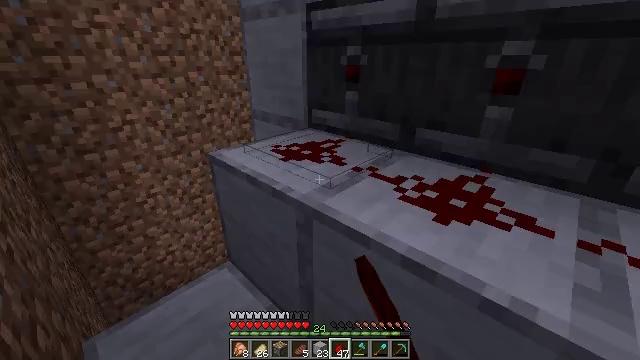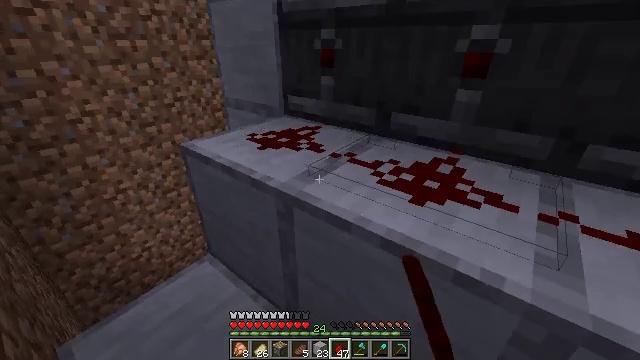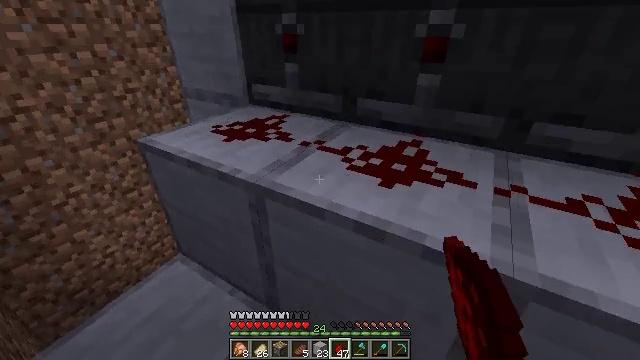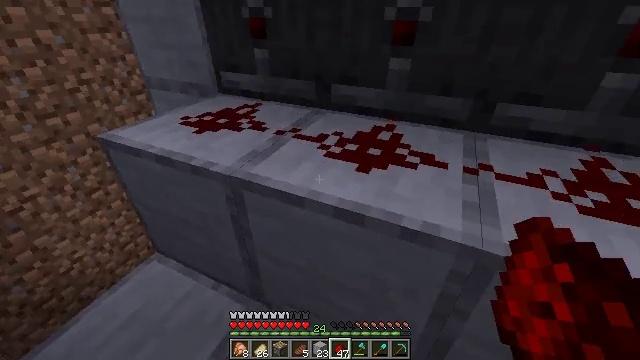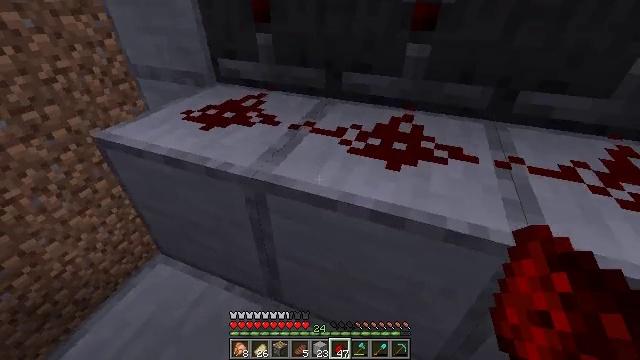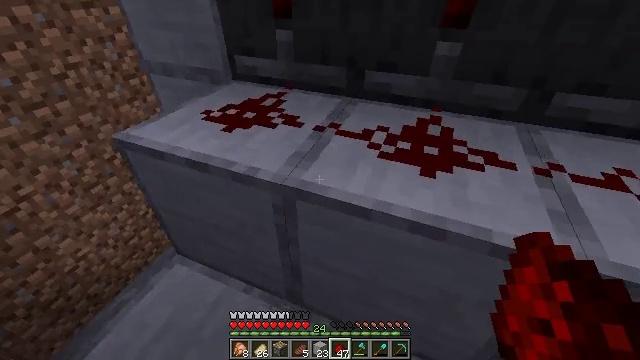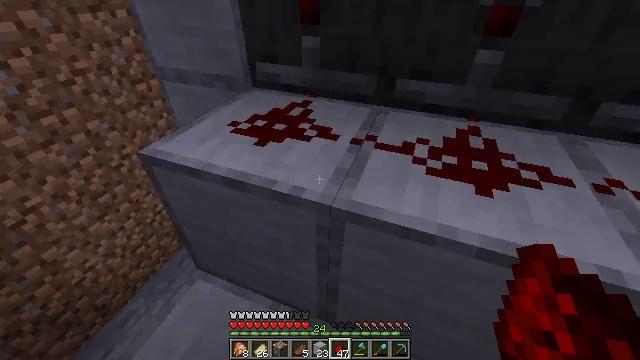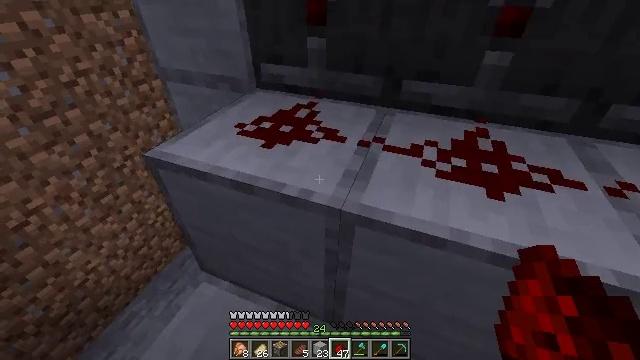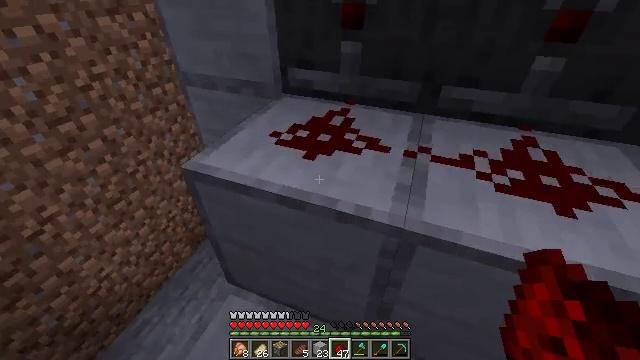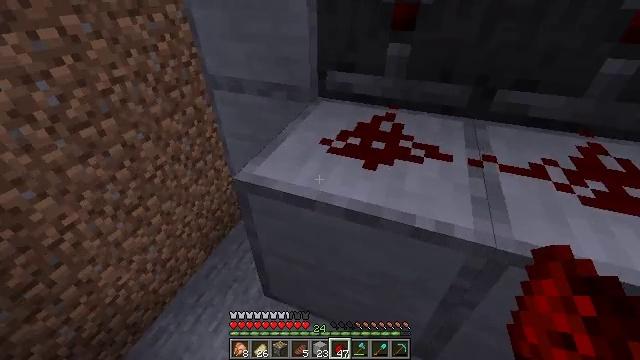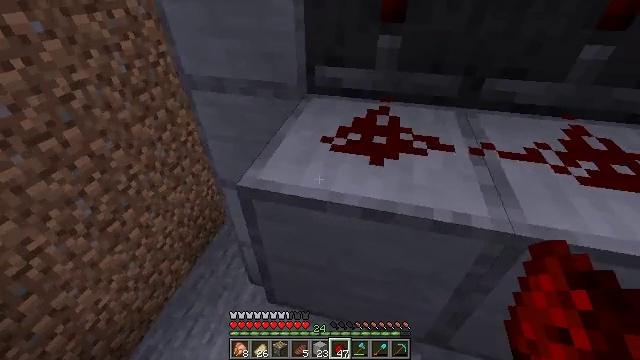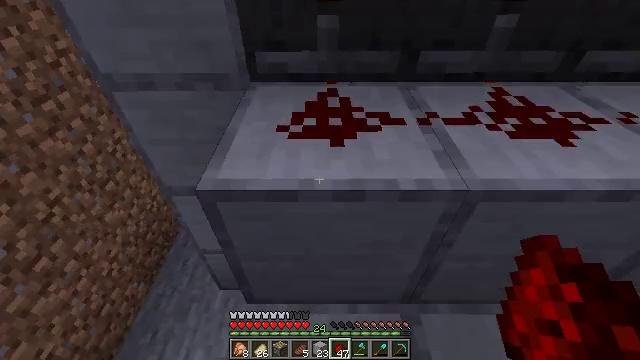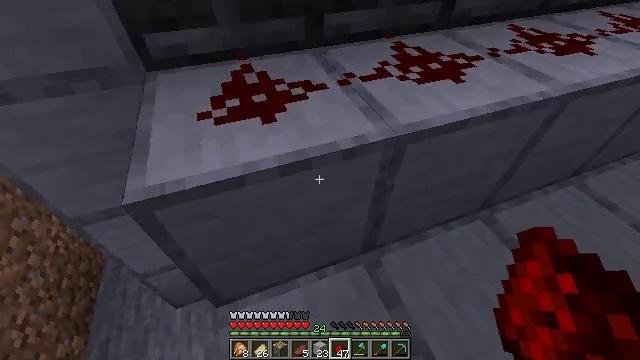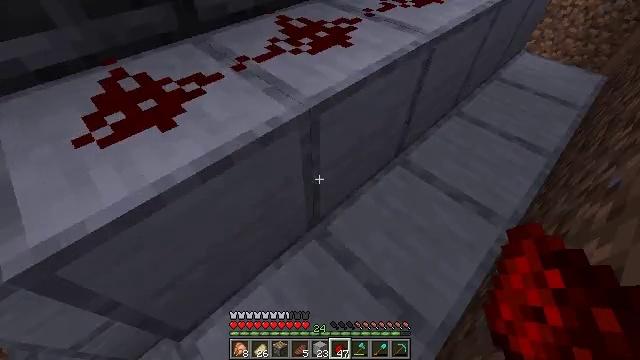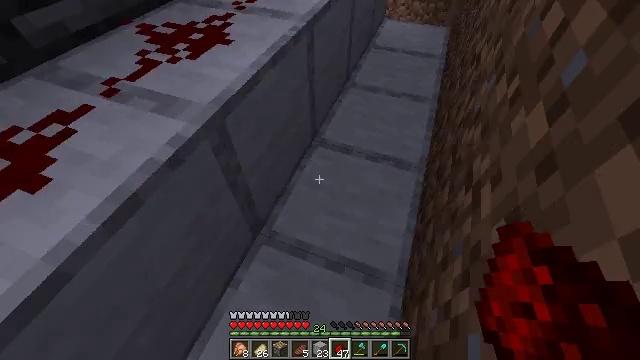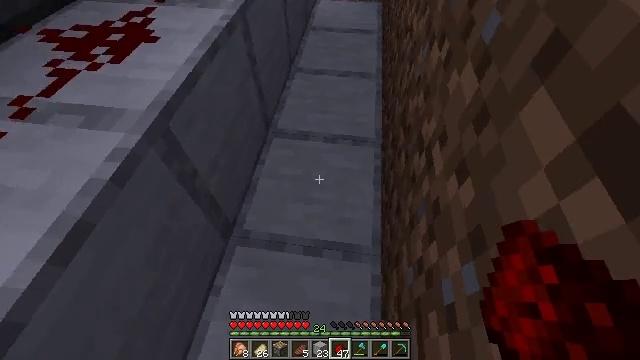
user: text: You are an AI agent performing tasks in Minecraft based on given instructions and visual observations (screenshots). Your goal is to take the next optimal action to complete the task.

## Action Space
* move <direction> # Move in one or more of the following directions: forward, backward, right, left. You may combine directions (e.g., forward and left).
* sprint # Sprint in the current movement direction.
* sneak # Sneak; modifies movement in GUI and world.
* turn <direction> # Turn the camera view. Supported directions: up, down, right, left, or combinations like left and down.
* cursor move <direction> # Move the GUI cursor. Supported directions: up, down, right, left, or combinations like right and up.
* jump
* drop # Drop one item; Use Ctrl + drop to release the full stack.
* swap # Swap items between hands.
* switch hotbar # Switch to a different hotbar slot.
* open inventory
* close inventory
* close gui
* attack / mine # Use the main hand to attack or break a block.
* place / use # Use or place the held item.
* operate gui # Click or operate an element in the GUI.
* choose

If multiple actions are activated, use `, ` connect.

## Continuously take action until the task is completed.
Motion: motion action
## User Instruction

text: Get smooth stone for building.
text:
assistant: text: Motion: turn right and down
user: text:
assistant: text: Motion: turn right and down
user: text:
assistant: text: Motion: move left, turn right and down
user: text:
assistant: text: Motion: move left, turn right and down
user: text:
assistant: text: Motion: move left, turn down
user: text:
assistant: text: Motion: move left
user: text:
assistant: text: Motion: move left
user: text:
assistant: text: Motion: move left
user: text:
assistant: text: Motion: move left
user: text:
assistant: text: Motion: turn right and down
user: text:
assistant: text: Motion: turn right and down
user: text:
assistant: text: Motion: turn right and down
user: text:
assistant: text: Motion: turn right and down
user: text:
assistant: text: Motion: turn right and down
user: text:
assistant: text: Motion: turn right and down
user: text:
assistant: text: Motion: turn right and down
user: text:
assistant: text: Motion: turn right
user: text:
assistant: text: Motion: turn down
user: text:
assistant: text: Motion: turn right and down
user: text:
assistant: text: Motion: no_op
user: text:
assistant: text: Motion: turn down
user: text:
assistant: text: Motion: turn left and down
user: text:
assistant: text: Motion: turn left and down
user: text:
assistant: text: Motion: no_op
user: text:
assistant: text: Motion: no_op
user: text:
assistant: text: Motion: no_op
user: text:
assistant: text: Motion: no_op
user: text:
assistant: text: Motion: no_op
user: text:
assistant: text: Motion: no_op
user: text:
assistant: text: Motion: no_op